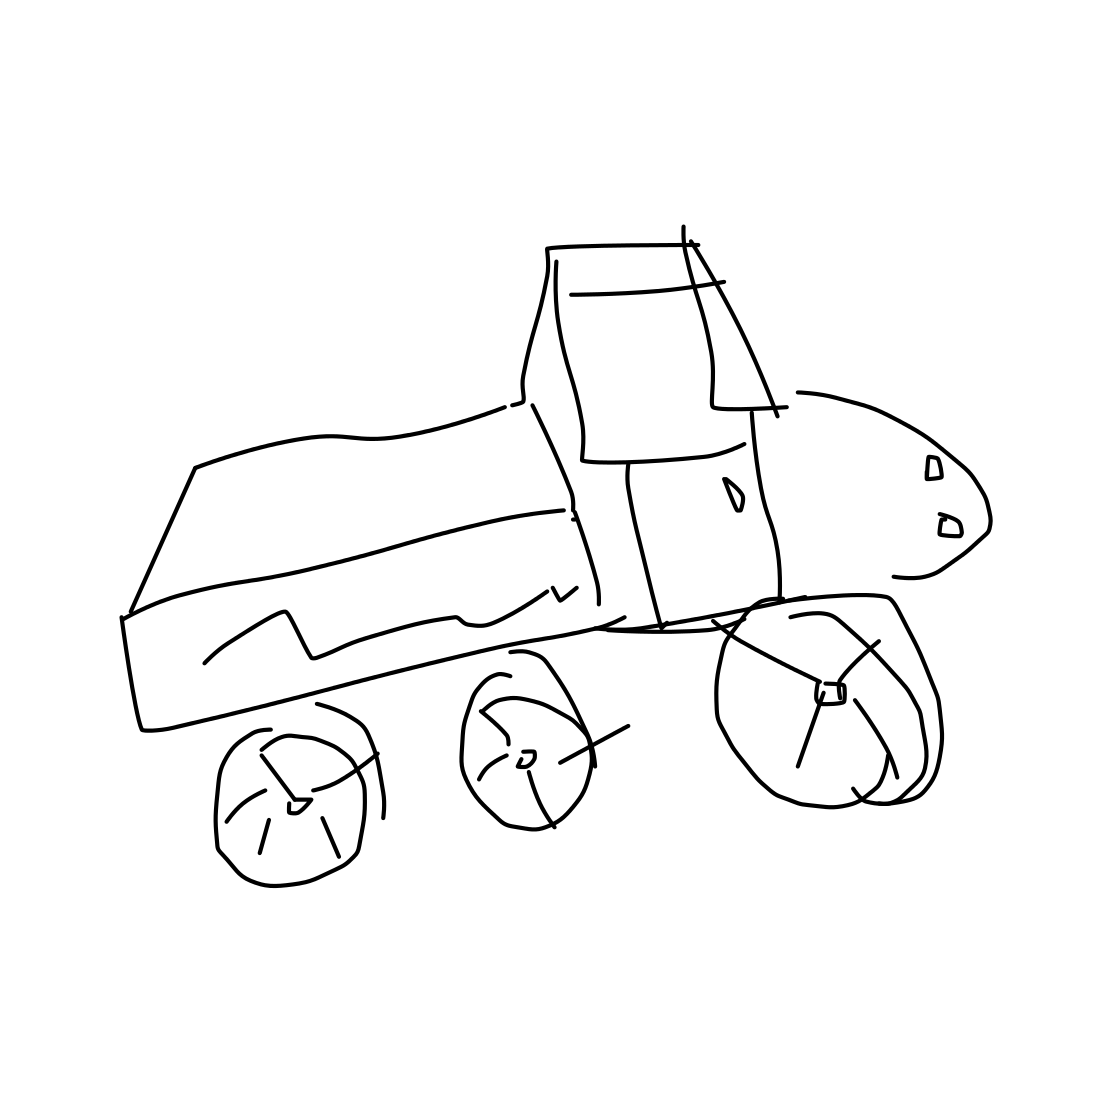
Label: pickup truck